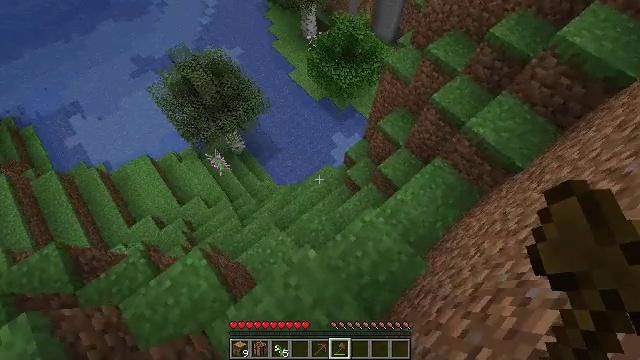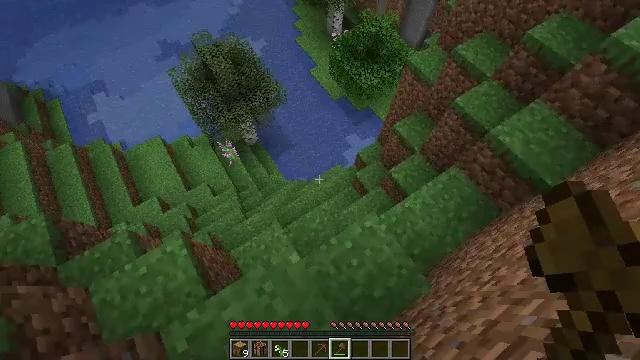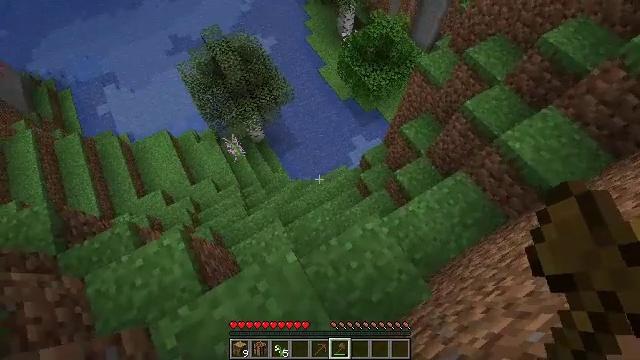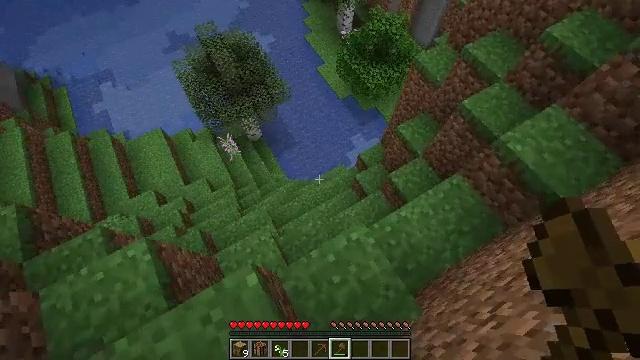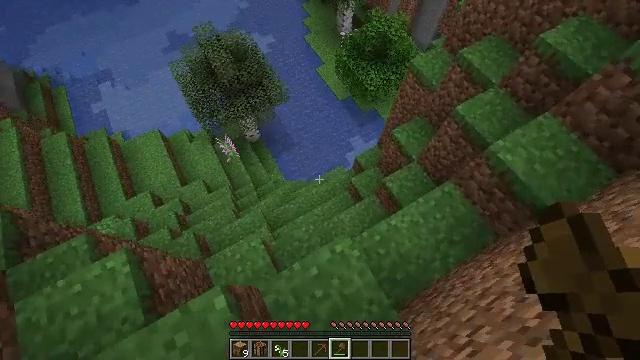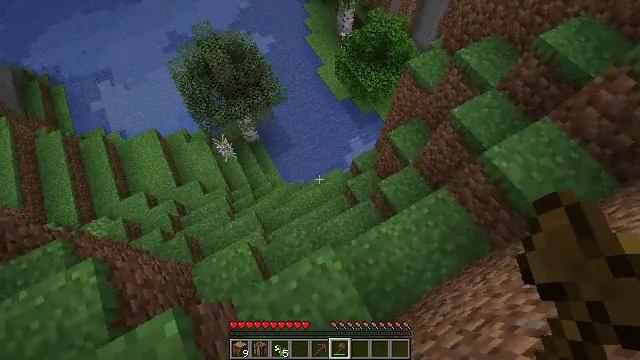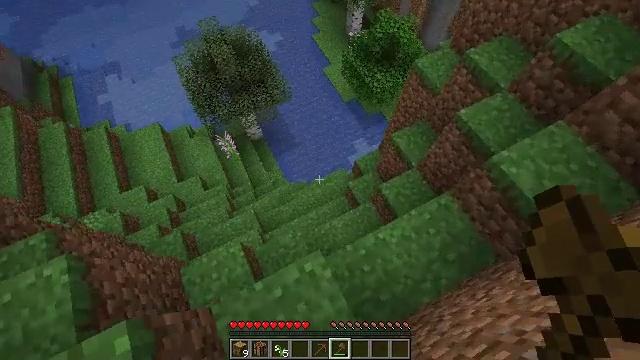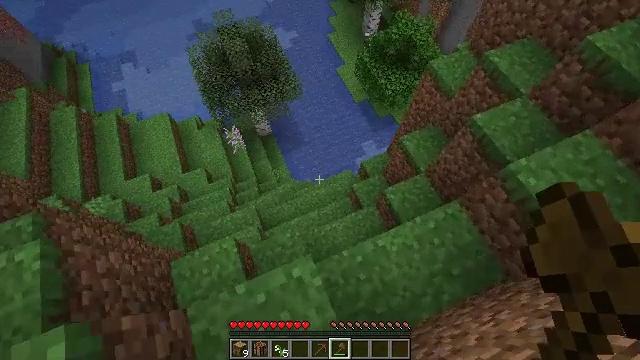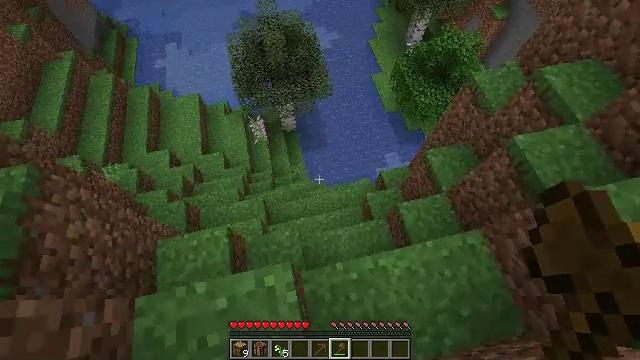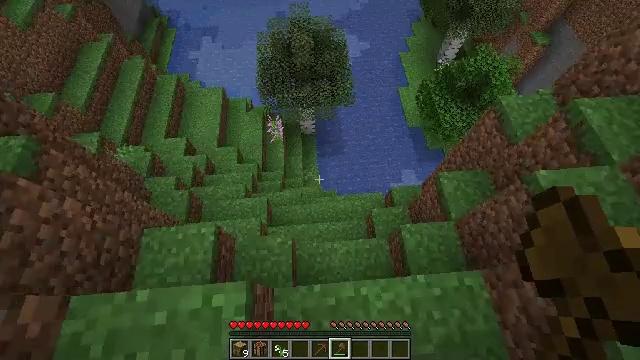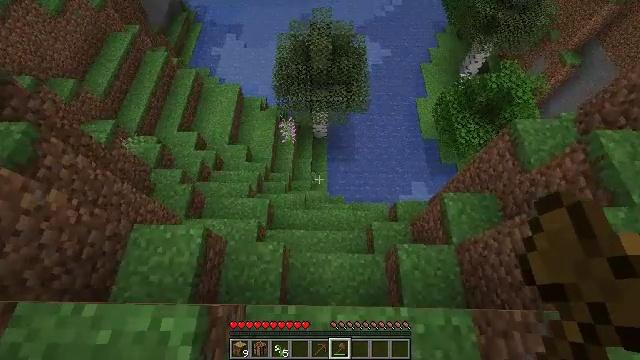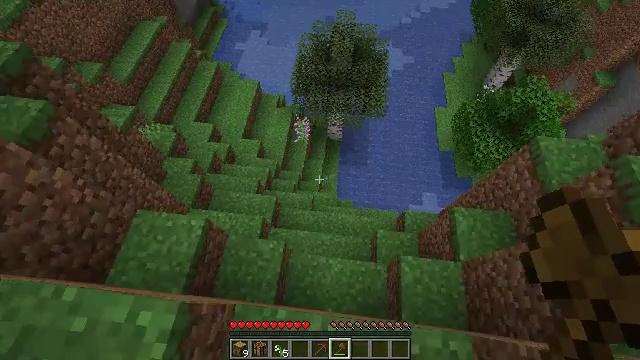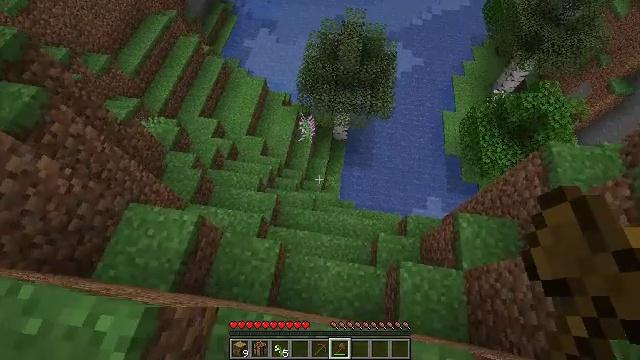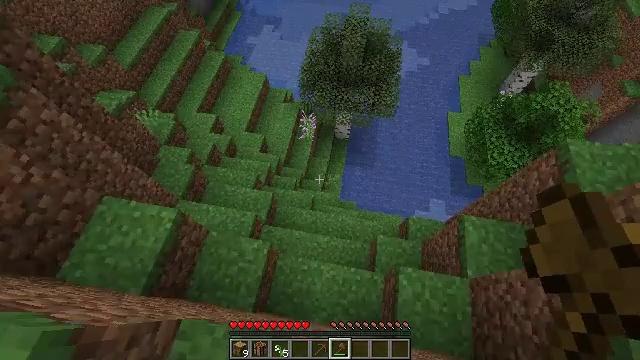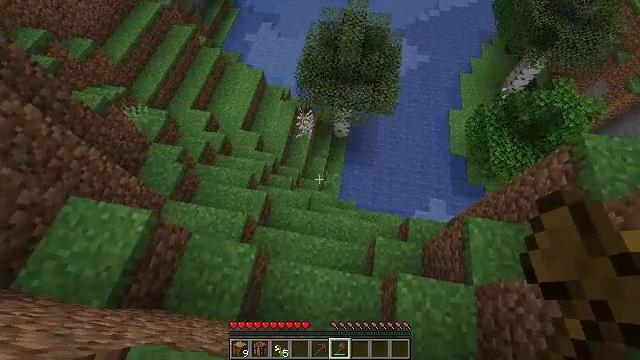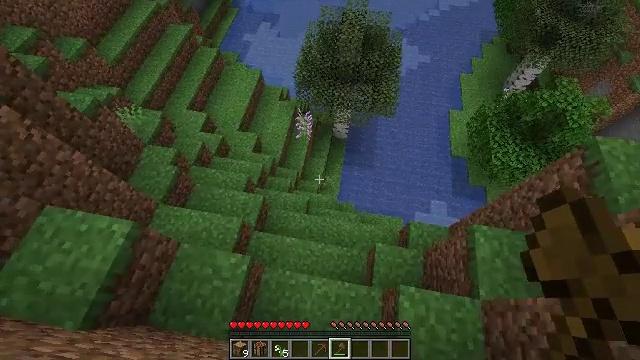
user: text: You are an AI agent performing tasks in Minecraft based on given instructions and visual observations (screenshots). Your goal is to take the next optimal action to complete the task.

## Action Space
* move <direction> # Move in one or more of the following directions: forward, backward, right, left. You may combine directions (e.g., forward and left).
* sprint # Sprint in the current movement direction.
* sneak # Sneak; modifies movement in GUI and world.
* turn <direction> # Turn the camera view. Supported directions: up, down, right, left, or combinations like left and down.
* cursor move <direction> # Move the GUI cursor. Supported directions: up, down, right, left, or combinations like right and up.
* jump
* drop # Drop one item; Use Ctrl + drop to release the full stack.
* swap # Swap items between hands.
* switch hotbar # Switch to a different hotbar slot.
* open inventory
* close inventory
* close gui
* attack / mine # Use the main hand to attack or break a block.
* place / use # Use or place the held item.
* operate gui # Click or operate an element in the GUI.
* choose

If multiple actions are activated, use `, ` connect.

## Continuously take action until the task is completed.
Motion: motion action
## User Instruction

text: Mine the lilac flower.
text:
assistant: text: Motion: move forward and move right, turn left
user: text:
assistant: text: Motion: move forward and move right, turn left
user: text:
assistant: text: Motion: move forward and move right
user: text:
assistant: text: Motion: move forward and move right
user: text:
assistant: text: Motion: move forward and move right
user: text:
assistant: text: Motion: move forward and move right, turn left
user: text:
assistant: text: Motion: move forward and move right, turn left
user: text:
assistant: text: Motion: move forward and move right, turn left
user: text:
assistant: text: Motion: move forward and move right, turn left and up
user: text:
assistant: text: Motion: move forward and move right, turn left
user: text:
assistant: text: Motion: move forward and move right, turn left
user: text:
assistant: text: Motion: move forward, turn left
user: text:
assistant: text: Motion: move forward, turn left
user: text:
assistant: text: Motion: move forward
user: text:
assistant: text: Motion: move forward and move left
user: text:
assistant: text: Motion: move forward and move left
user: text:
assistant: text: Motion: move forward and move left
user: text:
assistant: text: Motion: move forward and move left
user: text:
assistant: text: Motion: move forward and move left
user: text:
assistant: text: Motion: move forward and move left
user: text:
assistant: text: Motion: move forward and move left
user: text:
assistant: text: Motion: move forward and move left
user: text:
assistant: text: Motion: move forward and move left
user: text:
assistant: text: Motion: move forward and move left
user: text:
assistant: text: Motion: move forward and move left
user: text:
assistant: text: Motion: move forward and move left, turn left and up
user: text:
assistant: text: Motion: move forward and move left, turn left and up
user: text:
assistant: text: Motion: move forward and move left, turn up
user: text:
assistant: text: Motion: move forward and move left, turn up
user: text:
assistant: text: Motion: move forward and move left, turn up